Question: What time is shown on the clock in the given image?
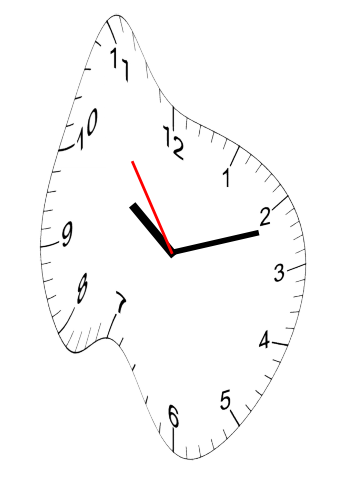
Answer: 10:11:54